Question:
'''
if((noValidate.getText().toString().length()>0) && (nameValidate.getText().toString().length()>0) &&
(conpassValidate.getText().toString() == passValidate.getText().toString()) && (email.matches(emailPattern))
&&(passValidate.getText().toString().length()>0))
{
Toast.makeText(this, "Your Information are saved succesfully ", Toast.LENGTH_SHORT).show();
Intent getStarted = new Intent(getApplicationContext(), FourthActivity.class);
startActivity(getStarted);
}
else
{
Toast.makeText(this, "Field Requiered",Toast.LENGTH_SHORT ).show();
}
}
'''
here when i click on the sign in button it will validate and summerise the field. If any field is empty it will show that field required. if i entered data in all field means it always shows that field required. I don't know where was the problem.
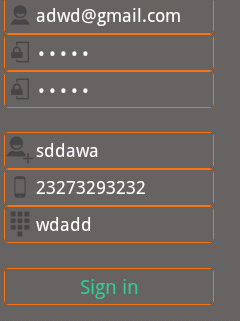
Answer: In Java, you cannot compare strings using an equal operator (=):
'''
conpassValidate.getText().toString() == passValidate.getText().toString()
'''
Use the equal method instead:
'''
conpassValidate.getText().toString().equals(passValidate.getText().toString())
'''
This would be the full code:
'''
if((noValidate.getText().toString().length()>0) &&
(nameValidate.getText().toString().length()>0) &&
(conpassValidate.getText().toString().equals(passValidate.getText().toString())) &&
(email.matches(emailPattern)) &&
(passValidate.getText().toString().length()>0)) {
Toast.makeText(this, "Your Information are saved succesfully ", Toast.LENGTH_SHORT).show();
Intent getStarted = new Intent(getApplicationContext(), FourthActivity.class);
startActivity(getStarted);
} else {
Toast.makeText(this, "Field Requiered",Toast.LENGTH_SHORT ).show();
}
'''
If this still does not work, print your validation using this code after else
'''
String tag = "Your Tag";
Log.d(tag, "1: " + noValidate.getText().toString().length()>0 ? "YES":"NO");
Log.d(tag, "2: " + nameValidate.getText().toString().length()>0 ? "YES":"NO");
Log.d(tag, "3: " + conpassValidate.getText().toString().equals(passValidate.getText().toString()) ? "YES":"NO");
Log.d(tag, "4: " + email.matches(emailPattern) ? "YES":"NO");
Log.d(tag, "5: " + passValidate.getText().toString().length()>0 ? "YES":"NO");
'''